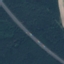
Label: Highway